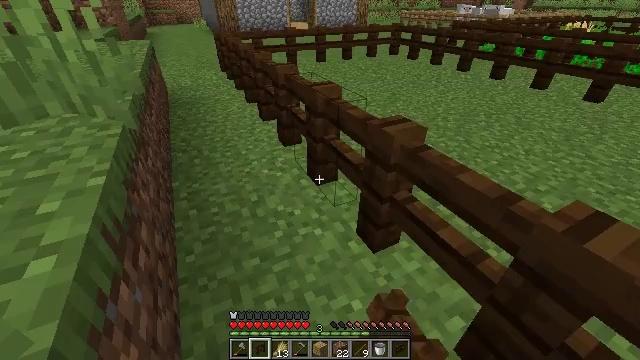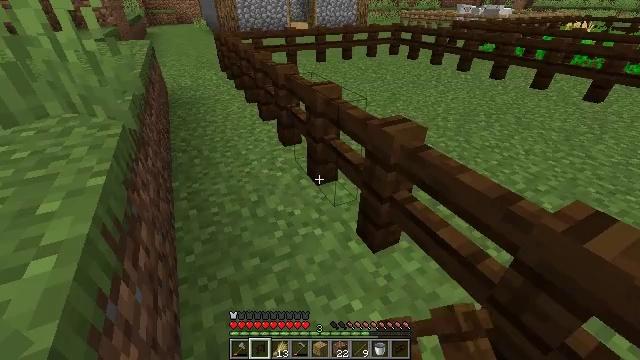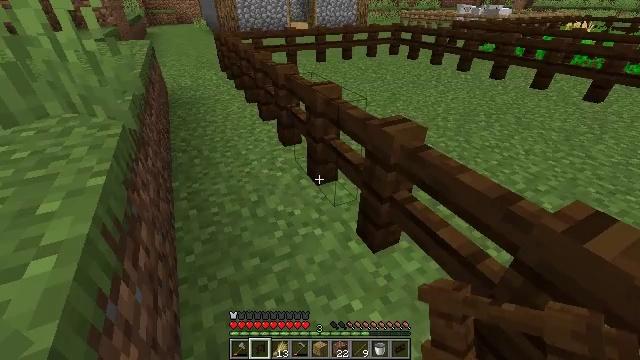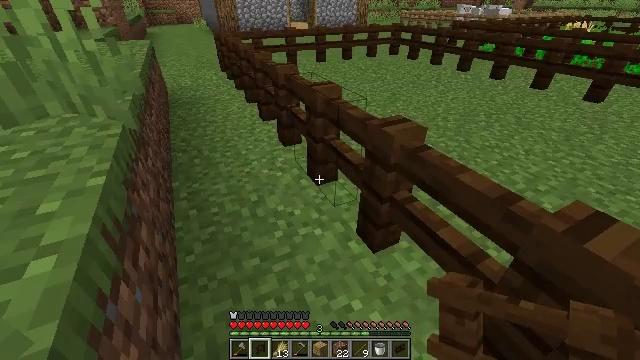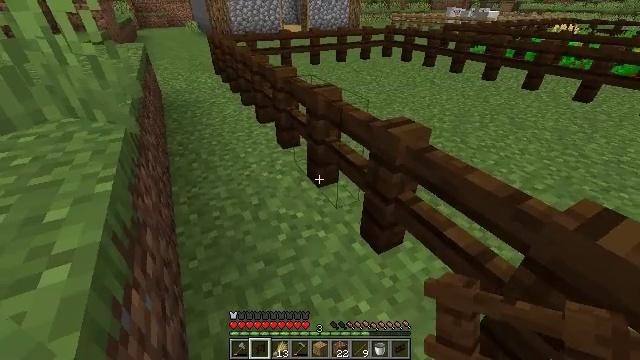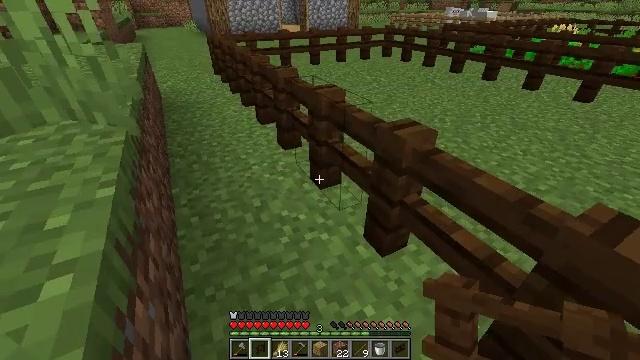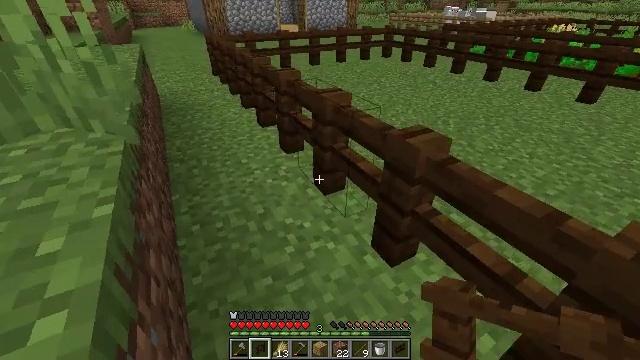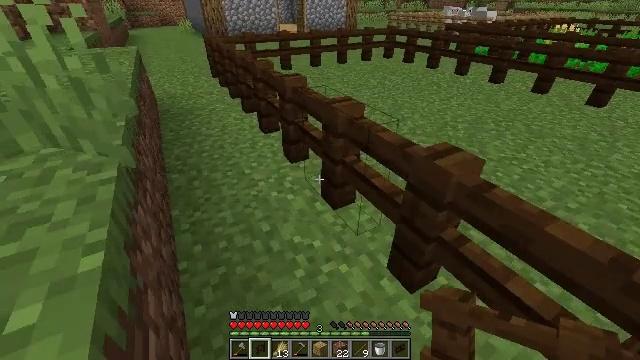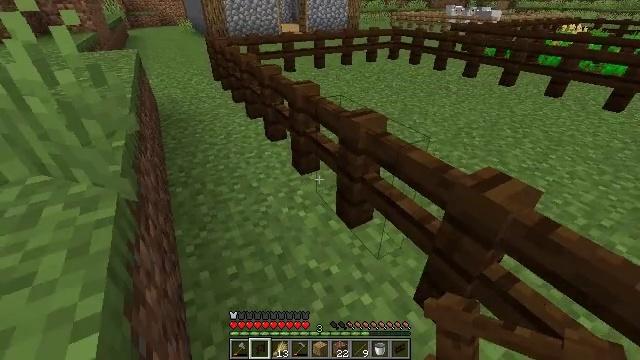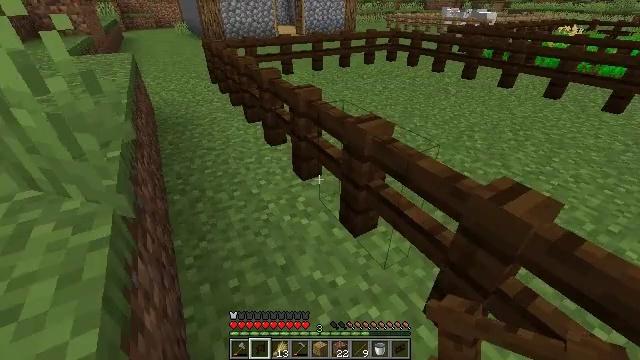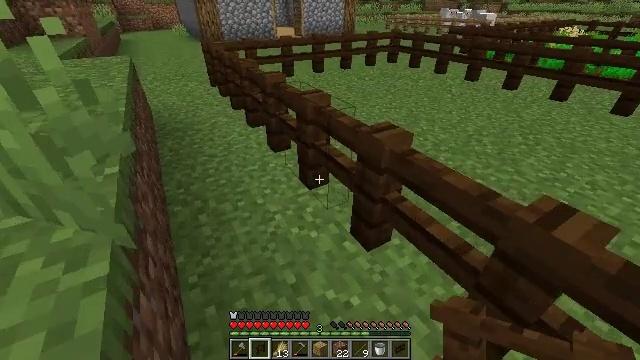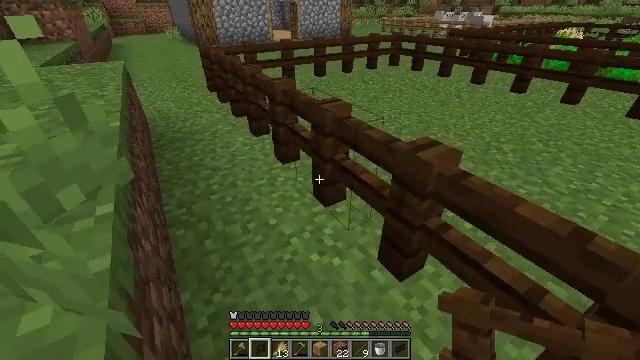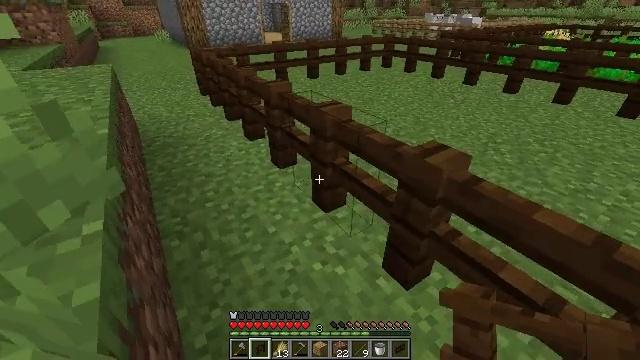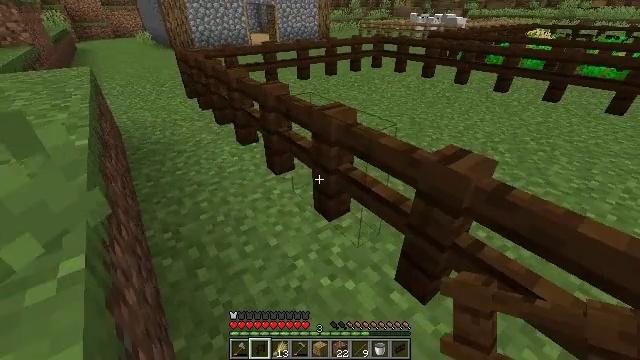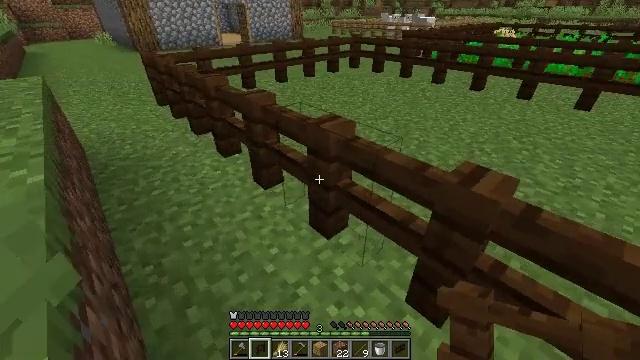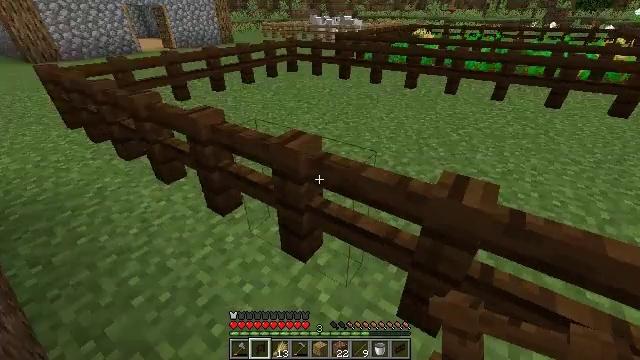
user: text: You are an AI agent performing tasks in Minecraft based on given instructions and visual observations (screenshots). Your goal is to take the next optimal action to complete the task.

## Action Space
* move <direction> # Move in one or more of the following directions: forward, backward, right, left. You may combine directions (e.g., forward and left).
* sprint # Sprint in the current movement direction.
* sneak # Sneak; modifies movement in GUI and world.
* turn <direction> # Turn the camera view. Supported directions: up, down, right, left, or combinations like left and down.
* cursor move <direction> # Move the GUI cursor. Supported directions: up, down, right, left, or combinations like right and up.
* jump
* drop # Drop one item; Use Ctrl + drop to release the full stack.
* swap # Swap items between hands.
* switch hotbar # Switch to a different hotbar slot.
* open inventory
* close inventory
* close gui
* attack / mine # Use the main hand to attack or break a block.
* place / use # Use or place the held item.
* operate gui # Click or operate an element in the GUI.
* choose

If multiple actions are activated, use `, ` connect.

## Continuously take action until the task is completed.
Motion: motion action
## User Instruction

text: Break the dark oak fence to pick it up.
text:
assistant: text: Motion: no_op
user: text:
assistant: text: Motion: no_op
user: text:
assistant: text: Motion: no_op
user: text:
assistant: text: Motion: move left, turn right
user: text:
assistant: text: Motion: move forward and move left
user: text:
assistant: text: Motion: move forward and move left
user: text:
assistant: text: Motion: move forward and move left
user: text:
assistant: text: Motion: move forward and move left
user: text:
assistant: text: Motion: move forward and move left
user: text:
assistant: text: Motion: move forward and move left
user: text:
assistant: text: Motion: move forward and move left, turn right
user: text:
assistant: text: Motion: move forward and move left, turn right
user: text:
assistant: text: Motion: move forward and move left, turn right
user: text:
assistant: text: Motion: move forward and move left, turn right
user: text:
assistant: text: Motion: move forward and move left, turn right
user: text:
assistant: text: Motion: move forward and move left, turn right
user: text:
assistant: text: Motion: move forward and move left, turn right
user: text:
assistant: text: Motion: move forward and move left, turn right
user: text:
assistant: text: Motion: move forward and move left, turn right
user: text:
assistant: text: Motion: move left, turn right
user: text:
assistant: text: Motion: move left, turn right
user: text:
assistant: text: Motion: move left, turn right
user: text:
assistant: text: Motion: move left, turn right
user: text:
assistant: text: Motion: move left
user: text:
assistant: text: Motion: move left
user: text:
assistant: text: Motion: move back and move left
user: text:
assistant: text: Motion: move back and move left, turn left
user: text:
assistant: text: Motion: move back and move left, turn left
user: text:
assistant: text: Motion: move back, turn left
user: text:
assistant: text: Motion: move back, turn left